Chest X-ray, PA view. Patient: 72 years old, sex M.
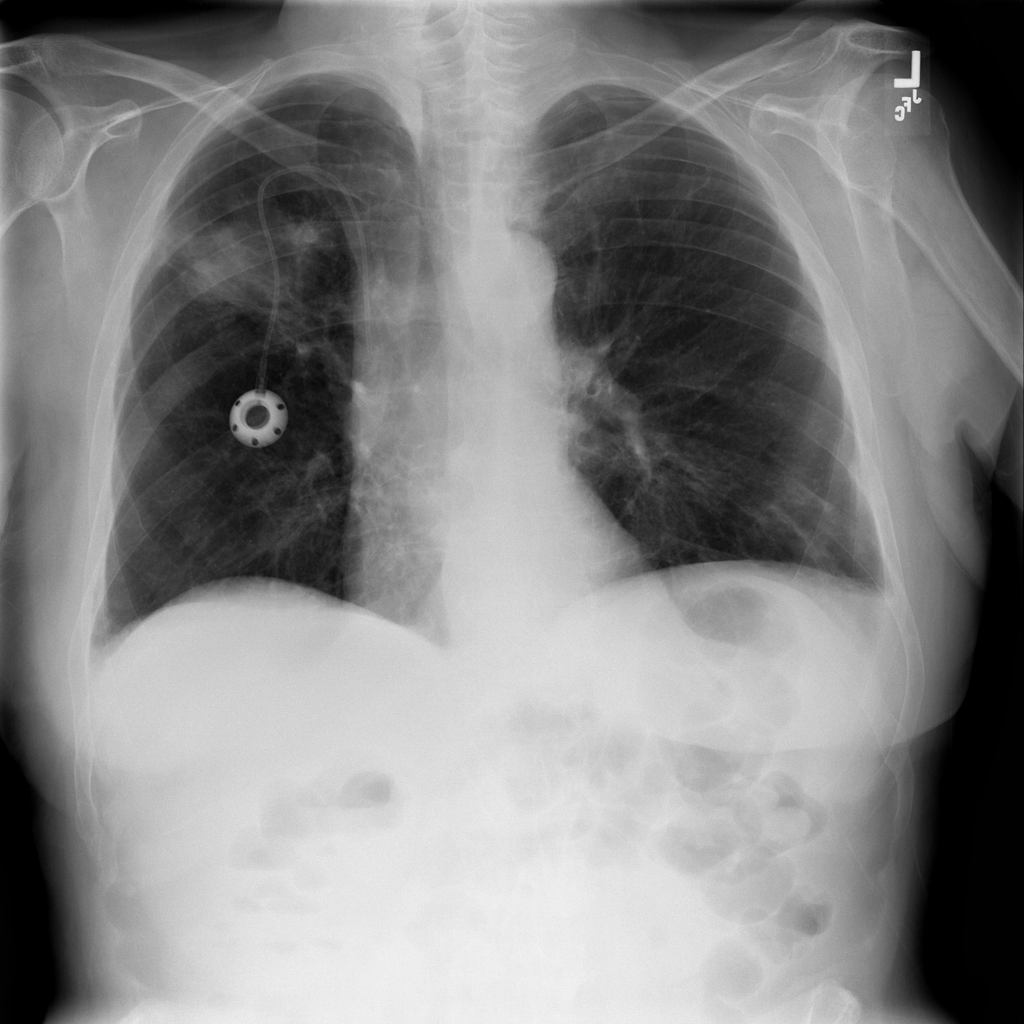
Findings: Consolidation, Mass